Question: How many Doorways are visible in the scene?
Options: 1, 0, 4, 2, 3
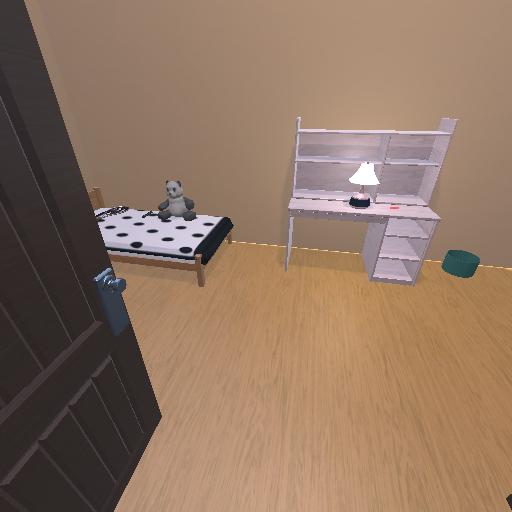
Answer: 1